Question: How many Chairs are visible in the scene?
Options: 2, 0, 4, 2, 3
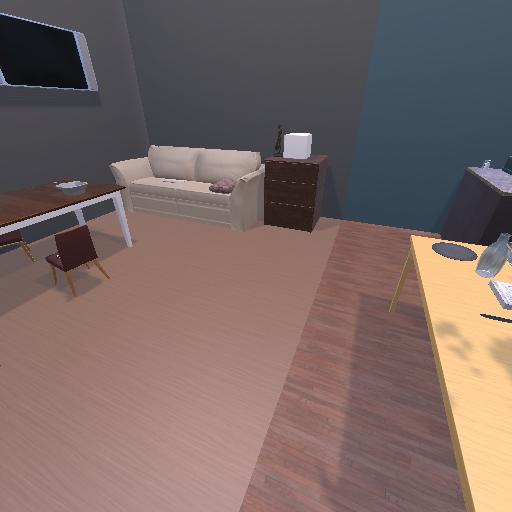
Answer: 2